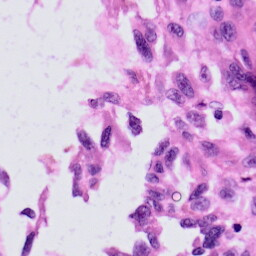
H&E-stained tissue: Skin